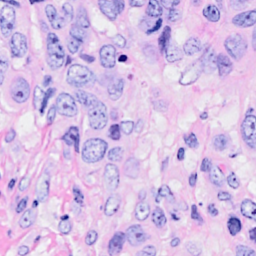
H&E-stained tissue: Breast